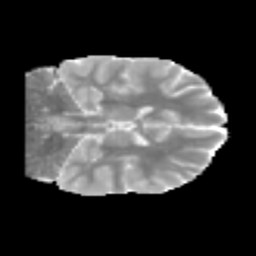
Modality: MD
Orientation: coronal
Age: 12
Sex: female
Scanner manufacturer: siemens
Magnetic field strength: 3 T
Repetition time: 3.8 s
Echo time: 0.07 s